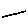
Label: line